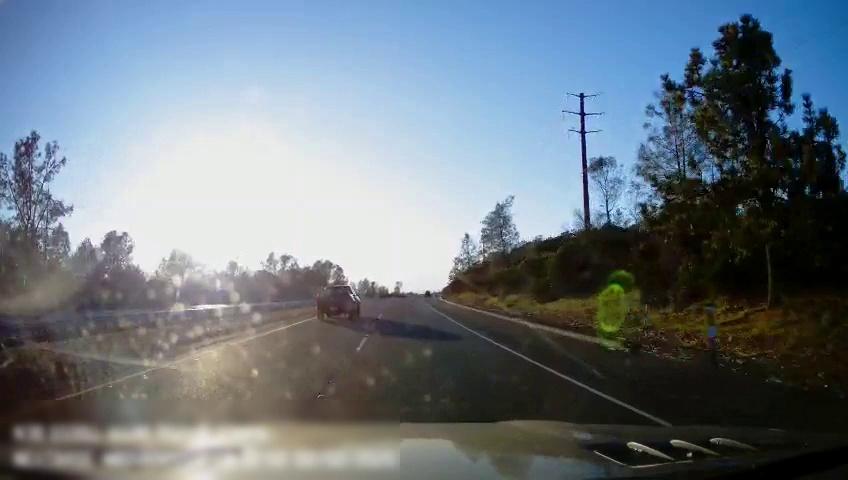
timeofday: Day
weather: Sunny
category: Drivable Space
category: Drivable Space
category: Vehicles | Truck
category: Lanes | Current Lane
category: Lanes | Current Lane
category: Lanes | Alternate Lane